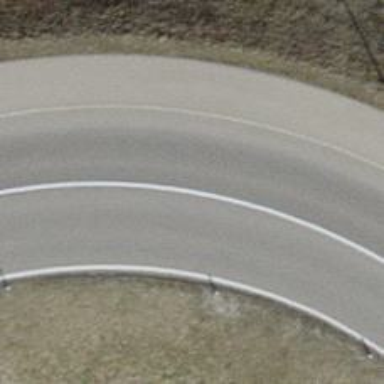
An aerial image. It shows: Unclassified road with asphalt surface.